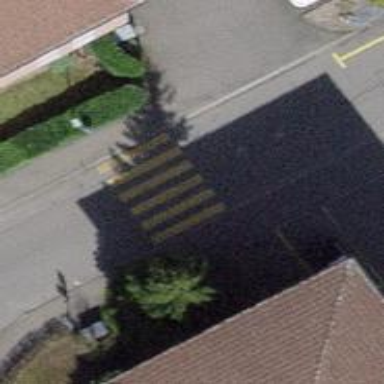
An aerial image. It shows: Uncontrolled road crossing.